Question: My project can be divided into 3 components: Desktop application, Server backend, Server frontend. I am using websockets application-backend and backend-frontend communication. Frontend is single page application. Whole looks like this:

I need to implement communication between frontend and application (dotted arrow in the picture above). I am able to use backend server as a proxy, but it would be more useful to have direct communication between frontend and application so that backend resources aren't wasted.
Is there any way how I can establish direct connection between local app and web frontend?
PS: I am using Go for both backend and application, JavaScript for frontend and WebSockets for communication, but general architecture answers are welcomed.
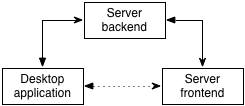
Answer: Are you trying to connect to the JavaScript Frontend from your desktop application? If so, I can think of the following options
1. WebRTC. It's supported by Chrome (and Opera) and Firefox.
2. Chrome Native Messaging, this only works for chrome obviously, sends/receives info from stdin/out of your desktop application.
Overall I think WebRTC might be a better solution. Both of the solutions require you to run your web frontend in a modern browser though, Chrome/Firefox.
If you have to deal with IE, I can only think of having your desktop application to run a local web server, and have your web application poll/post to it. Even then, you have to work around cross domain issues, and you probably want to implement some level of security around it, so it gets fairly messy.